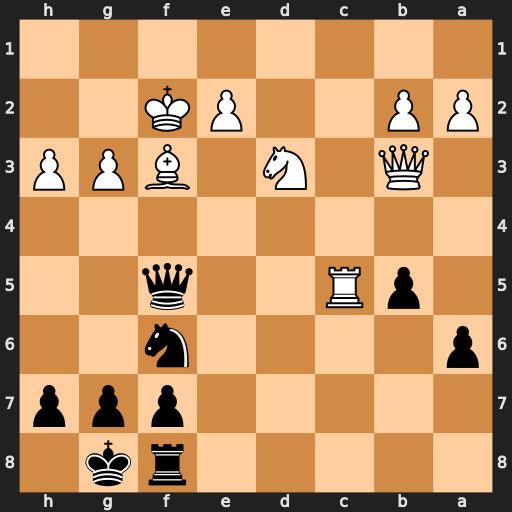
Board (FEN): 5rk1/5ppp/p4n2/1pR2q2/8/1Q1N1BPP/PP2PK2/8
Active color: b
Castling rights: -
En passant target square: -
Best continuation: Ne4+ Kg2 Nxc5 Nxc5 Qxc5